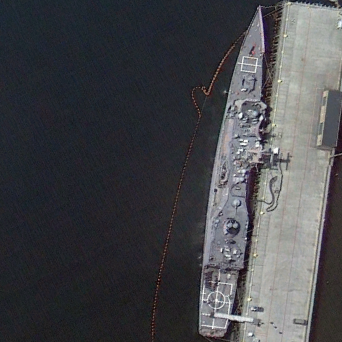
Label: cruiser